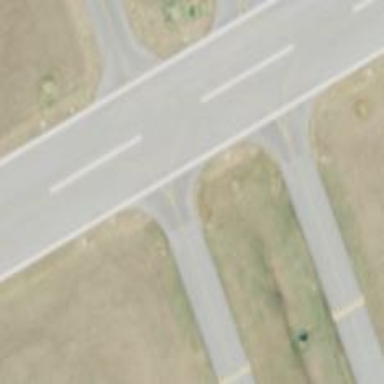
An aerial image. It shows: Image of taxiway at airport.